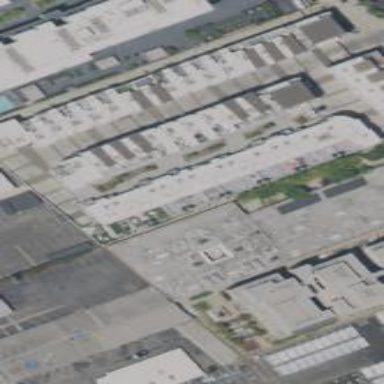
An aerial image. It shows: Commercial building.